Question: I have 3 level menus and i need to display each sub menu in diferrent modules. ie,
This is a 3 level menu, i need to display main menu in MODULE_ONE, and second level in MODULE_TWO and third level in MODULE_THREE position correspondingly, with out the tree structure . The modules three modules are in different position. How can i implement this in joomla 2.5. I have check and been able to display on second level but not possible to display 3rd level. please reply if there is a
thank you.
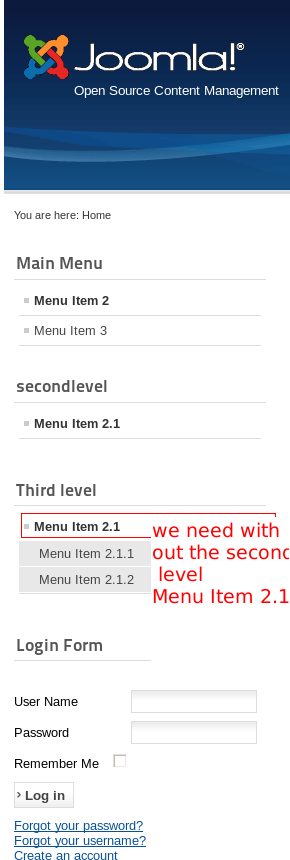
Answer: Try the Splitmenu configuration of RocketTheme's <URL>
<URL> on how to accomplish that.